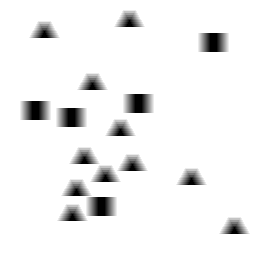
Squares: 5
Triangles: 11
Stars: 0
Total shapes: 16